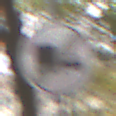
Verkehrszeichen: EndeUeberholverbotKraftfahrzeuge
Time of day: Midday
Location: Outdoor (Nature)
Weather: Overcast
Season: NotSpecified
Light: Natural